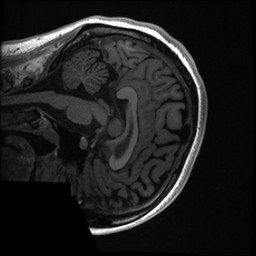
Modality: T1w
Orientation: sagittal
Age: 20
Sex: female